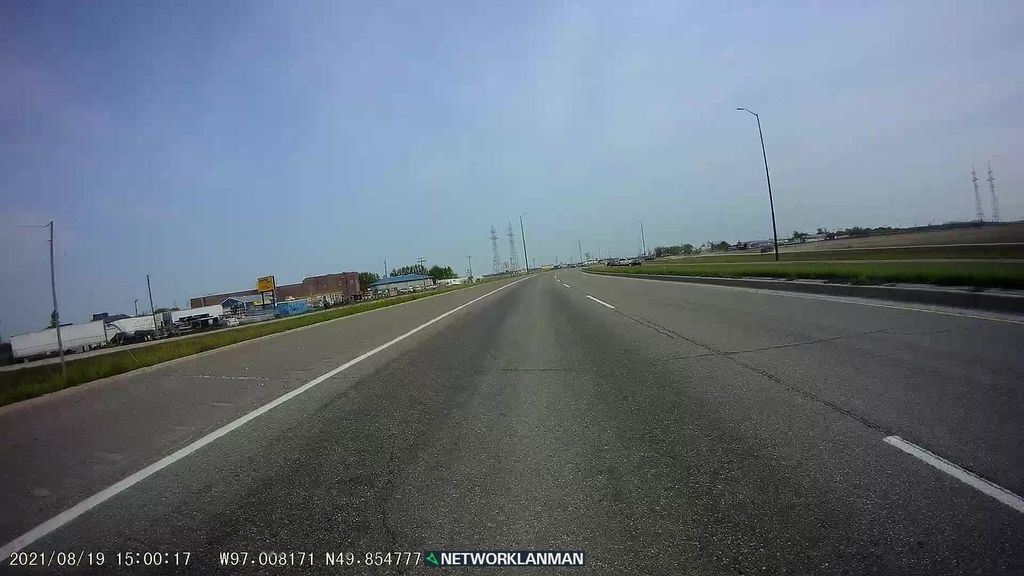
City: winnipeg